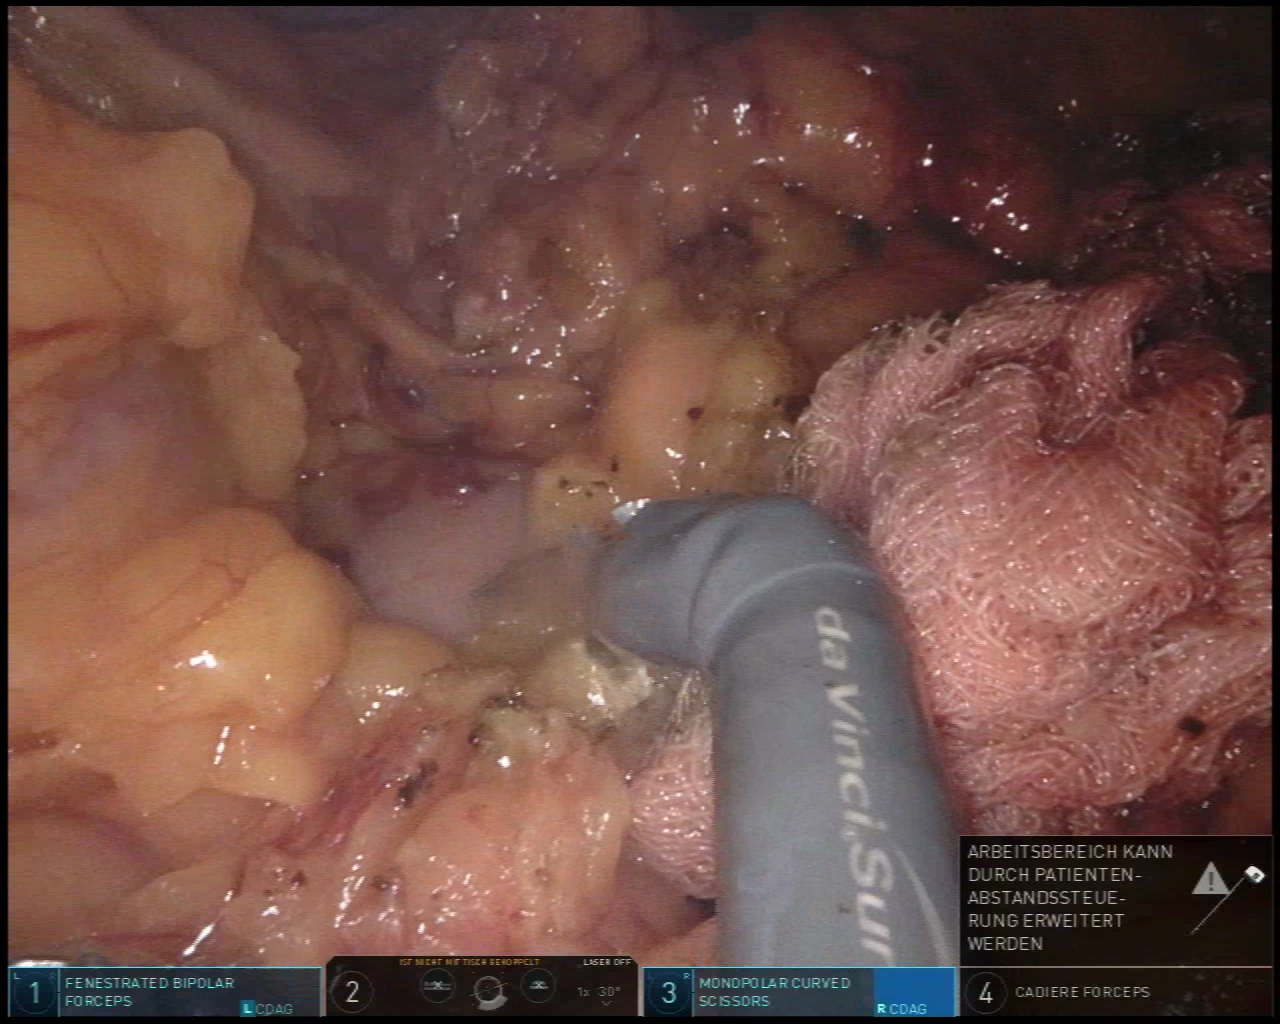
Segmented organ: stomach
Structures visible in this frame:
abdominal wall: no
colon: yes
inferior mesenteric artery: no
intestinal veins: no
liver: no
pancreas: no
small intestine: no
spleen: no
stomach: yes
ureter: no
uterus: no
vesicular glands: no